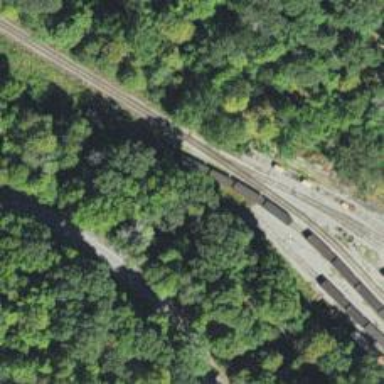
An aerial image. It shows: Preserved railway.